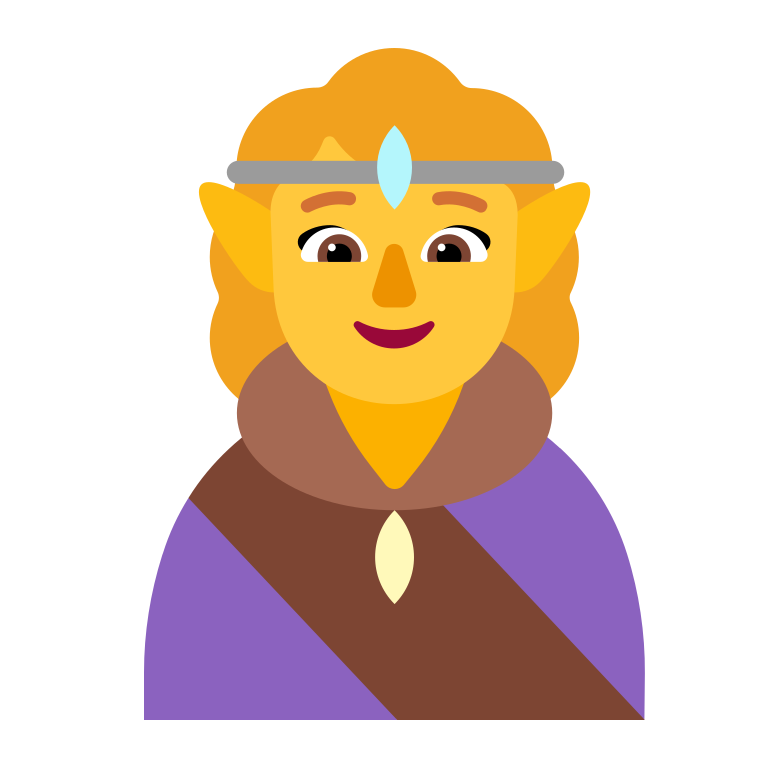
woman elf flat default